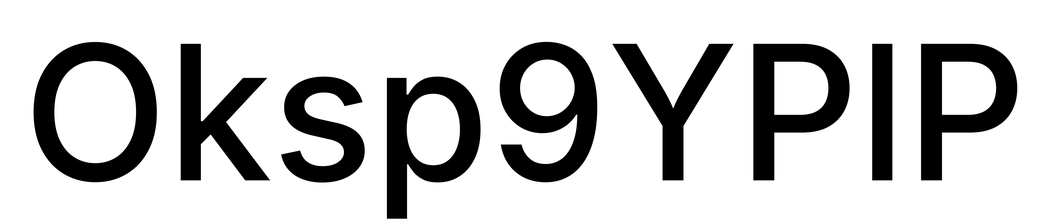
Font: Inter_Medium